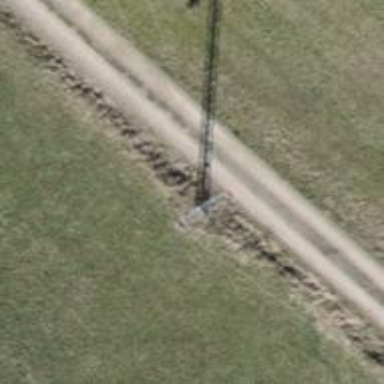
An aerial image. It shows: Minor power line.